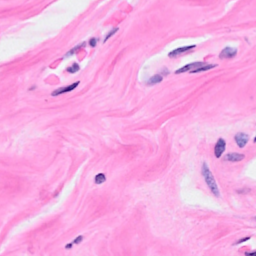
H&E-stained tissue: Breast